Interaction volume radius: 10 \u00c5
Interaction volume height: 10 \u00c5
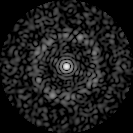
Disorder parameter: 0.8635